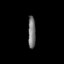
Tissue: prostate
Cell type: T cells
Senescence score: 0.72
Nuclear area (px): 246
Mean DAPI intensity: 113.935